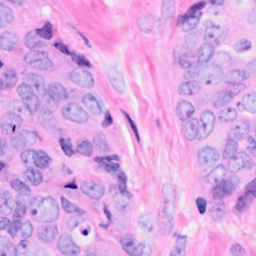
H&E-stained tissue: Breast